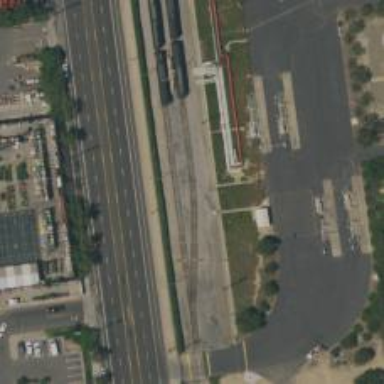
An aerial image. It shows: Rail spur service.